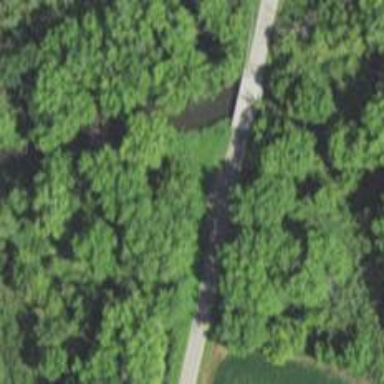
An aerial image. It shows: Residential road with bridge.